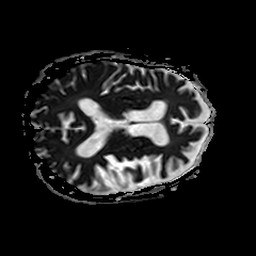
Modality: ADC
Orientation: axial
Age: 82
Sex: male
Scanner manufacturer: philips
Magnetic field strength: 3 T
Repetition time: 3.334 s
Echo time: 0.076 s